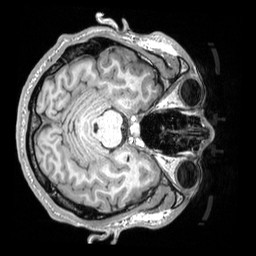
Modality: T1w
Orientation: axial
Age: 25
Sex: male
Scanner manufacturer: siemens
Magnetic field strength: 3 T
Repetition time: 2.53 s
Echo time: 0.00298 s